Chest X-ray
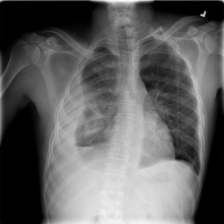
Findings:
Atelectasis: negative
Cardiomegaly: negative
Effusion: positive
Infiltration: negative
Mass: negative
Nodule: negative
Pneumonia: negative
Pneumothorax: negative
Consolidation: negative
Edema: negative
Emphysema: negative
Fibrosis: negative
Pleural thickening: positive
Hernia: negative